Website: walmart
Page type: payment
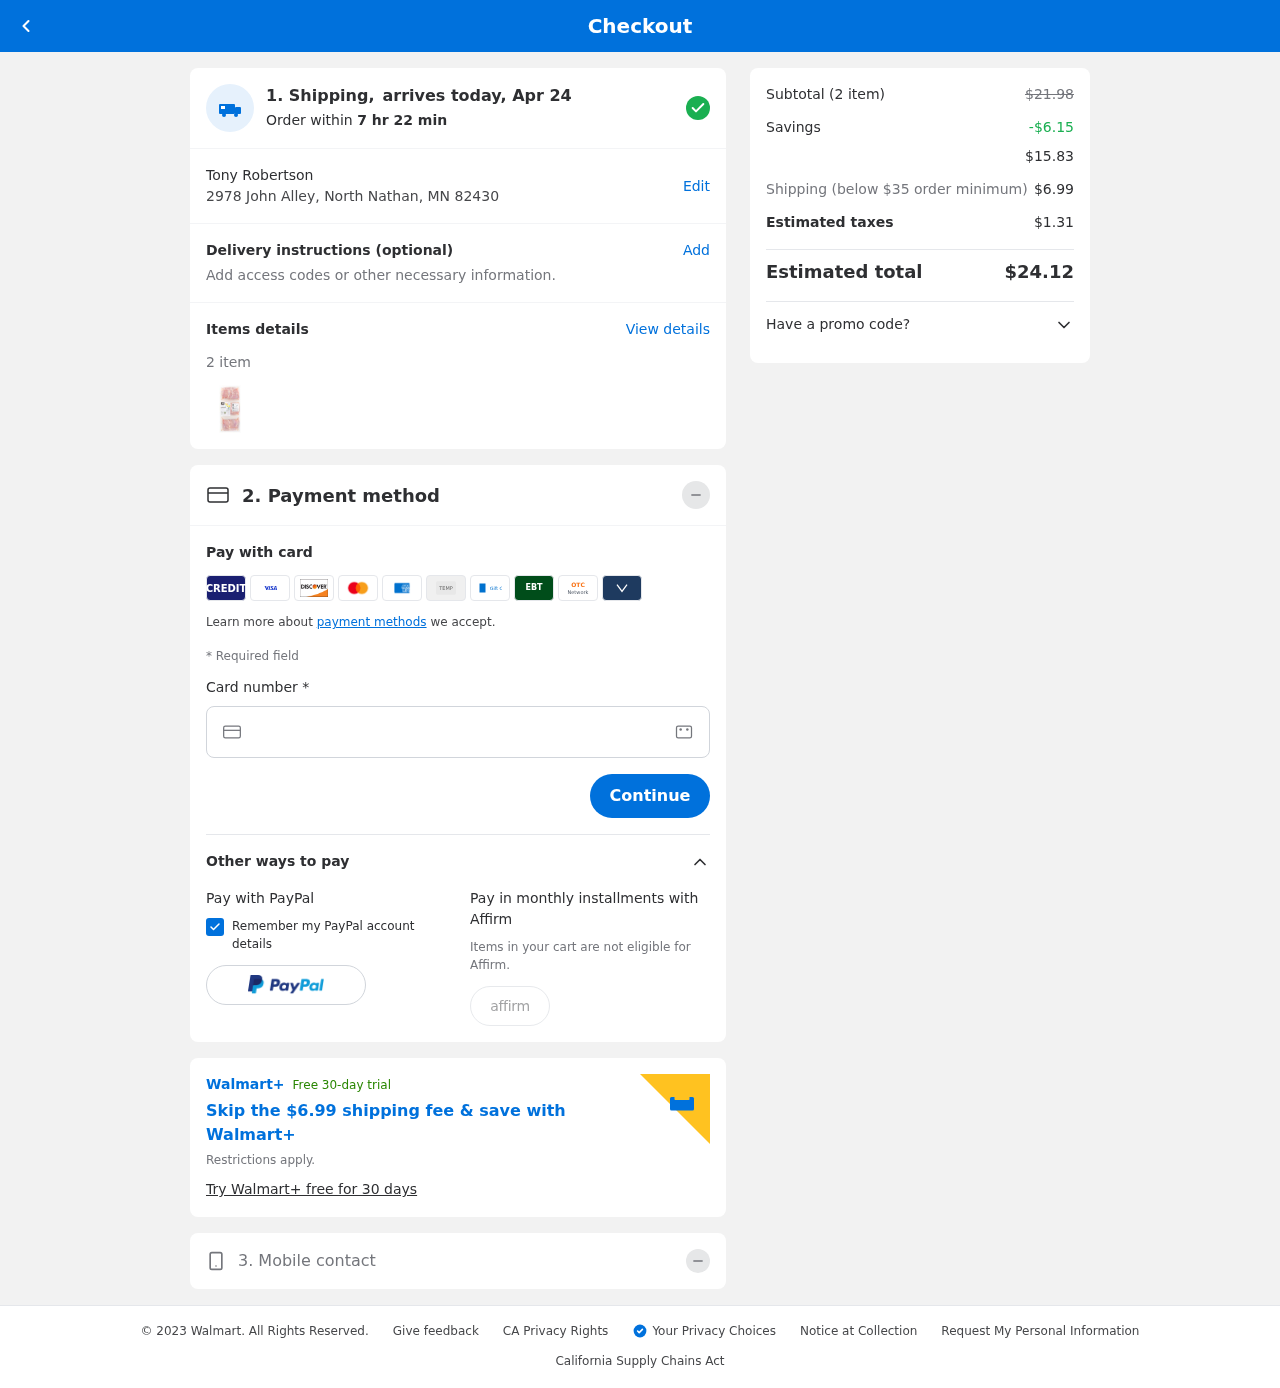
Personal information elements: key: PII_FULLNAME
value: Tony Robertson
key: PII_STREET
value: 2978 John Alley
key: PII_CITY_STATE_ZIP
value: North Nathan, MN 82430
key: PII_CARD_NUMBER
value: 2275 6752 4115 9113
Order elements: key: ORDER_DELIVERY_DATE
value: Apr 24
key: ORDER_NUM_ITEMS
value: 2
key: ORDER_SUBTOTAL_BEFORE_SAVINGS
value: $21.98
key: ORDER_SAVINGS
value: -$6.15
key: ORDER_SUBTOTAL
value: $15.83
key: ORDER_SHIPPING_COST
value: $6.99
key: ORDER_TAX
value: $1.31
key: ORDER_TOTAL
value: $24.12